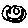
Label: smiley face